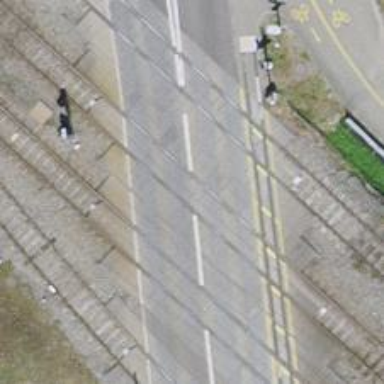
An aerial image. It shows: Level crossing with double half barrier.